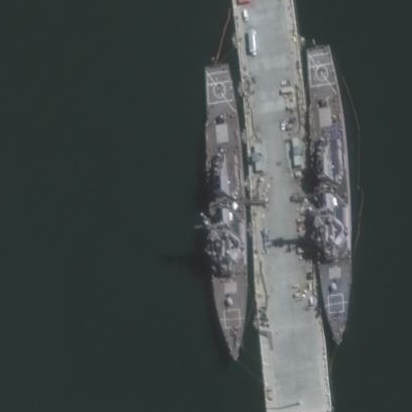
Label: Arleigh_Burke-class_destroyer